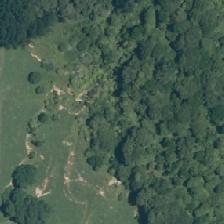
Land cover: indigenous_forest